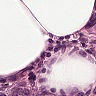
Metastatic tissue present: yes